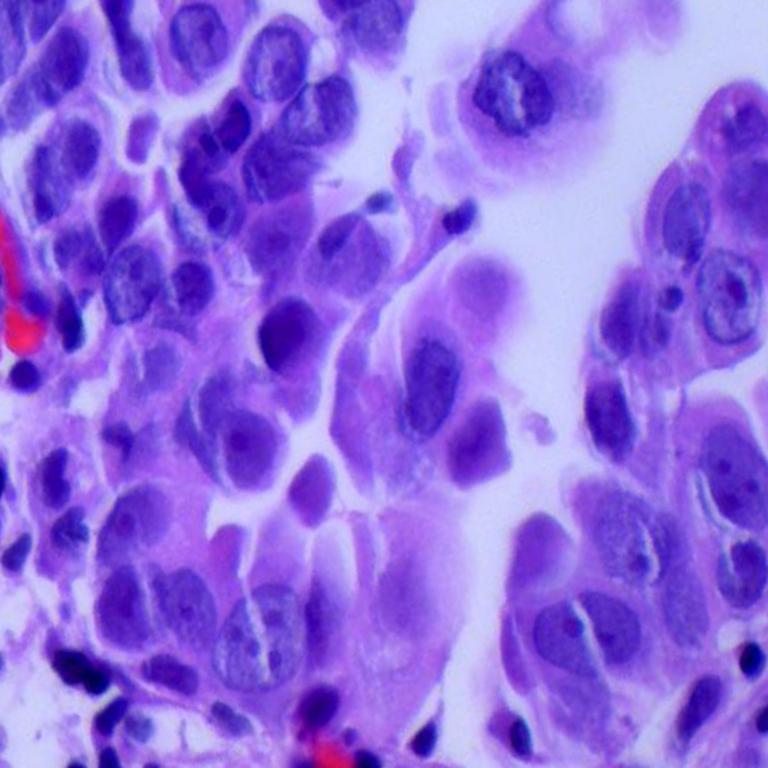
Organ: lung
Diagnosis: adenocarcinomas